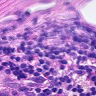
Metastatic tissue present: no